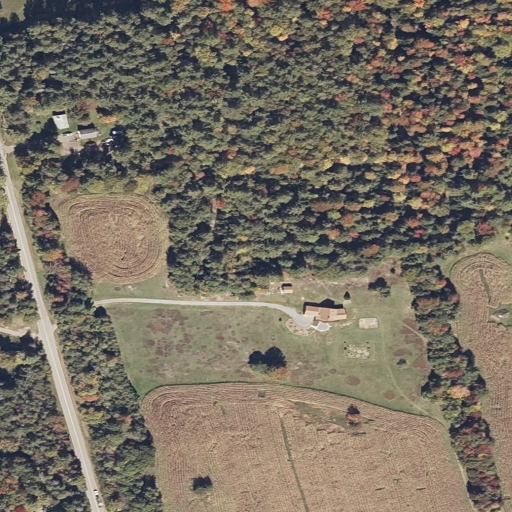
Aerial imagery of mountain in Maine named Clark Hill containing pasture, evergreen forest, mixed forest, cultivated crops, low intensity development, open development, and medium intensity development